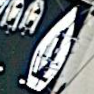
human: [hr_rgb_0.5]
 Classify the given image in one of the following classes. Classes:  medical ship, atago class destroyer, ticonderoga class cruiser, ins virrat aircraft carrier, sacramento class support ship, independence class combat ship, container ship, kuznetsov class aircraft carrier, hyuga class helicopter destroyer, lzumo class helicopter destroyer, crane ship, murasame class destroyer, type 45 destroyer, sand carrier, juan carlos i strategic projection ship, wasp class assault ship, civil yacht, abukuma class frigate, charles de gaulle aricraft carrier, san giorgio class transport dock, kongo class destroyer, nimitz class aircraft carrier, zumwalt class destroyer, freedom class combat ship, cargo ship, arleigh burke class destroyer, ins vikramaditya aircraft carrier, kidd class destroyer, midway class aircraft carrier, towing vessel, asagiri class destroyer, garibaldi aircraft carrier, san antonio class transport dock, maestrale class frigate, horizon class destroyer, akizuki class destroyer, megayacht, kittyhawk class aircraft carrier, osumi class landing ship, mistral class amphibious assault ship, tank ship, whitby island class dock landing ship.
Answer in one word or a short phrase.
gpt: Civil yacht